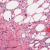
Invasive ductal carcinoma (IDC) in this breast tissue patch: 0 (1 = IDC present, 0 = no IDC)